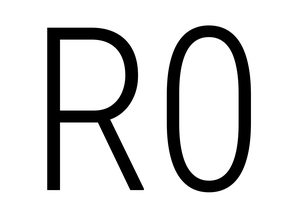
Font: Roboto_Condensed_Light